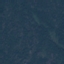
Land use / land cover class: Forest